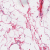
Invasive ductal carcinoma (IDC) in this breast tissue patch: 0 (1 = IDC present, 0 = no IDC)